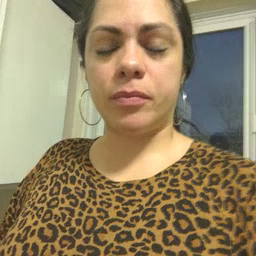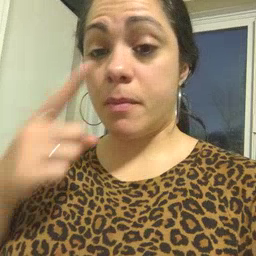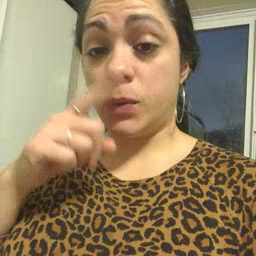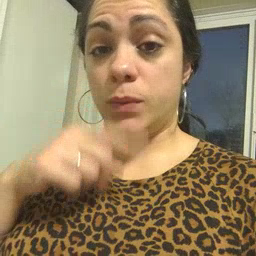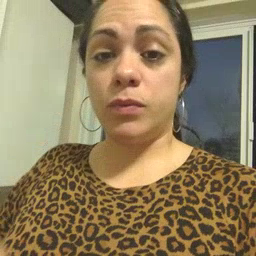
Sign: mouse